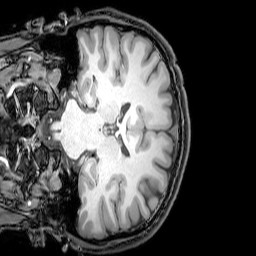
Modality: T1w
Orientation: coronal
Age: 24
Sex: male
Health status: healthy
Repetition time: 0.081 s
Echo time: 0.037 s